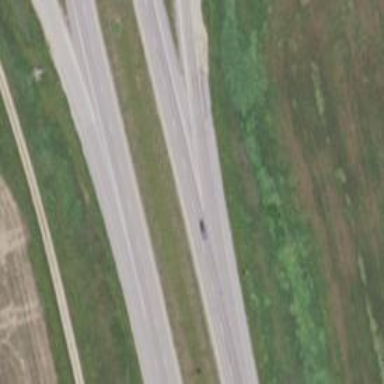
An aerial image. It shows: Trunk link highway.